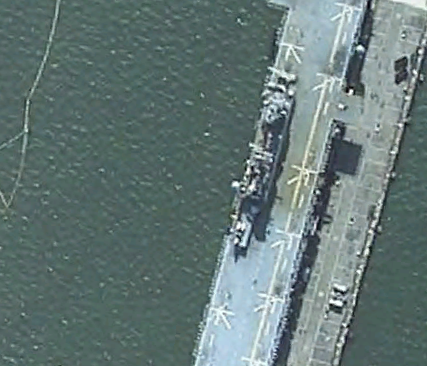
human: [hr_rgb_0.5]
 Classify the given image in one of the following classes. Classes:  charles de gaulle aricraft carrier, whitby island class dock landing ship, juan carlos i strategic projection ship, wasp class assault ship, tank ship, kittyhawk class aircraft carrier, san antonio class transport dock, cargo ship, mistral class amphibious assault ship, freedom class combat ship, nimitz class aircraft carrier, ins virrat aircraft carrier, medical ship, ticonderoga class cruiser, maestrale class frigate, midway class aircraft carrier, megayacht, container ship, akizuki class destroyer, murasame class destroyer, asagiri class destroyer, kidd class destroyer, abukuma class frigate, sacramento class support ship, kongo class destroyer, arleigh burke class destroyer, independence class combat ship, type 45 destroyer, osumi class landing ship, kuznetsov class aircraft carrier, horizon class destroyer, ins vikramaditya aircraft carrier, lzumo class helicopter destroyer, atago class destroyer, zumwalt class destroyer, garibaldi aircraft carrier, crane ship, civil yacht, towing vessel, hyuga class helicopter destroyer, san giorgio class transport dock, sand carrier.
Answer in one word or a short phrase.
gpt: Wasp class assault ship